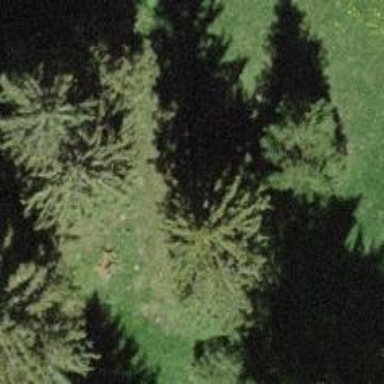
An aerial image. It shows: Beautiful tree in nature.